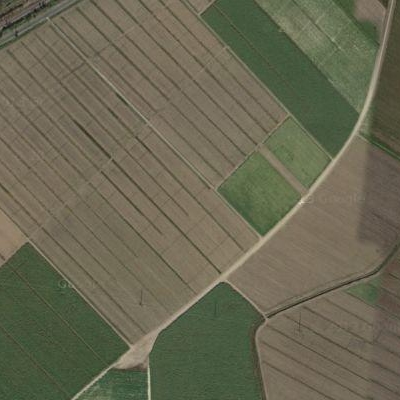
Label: bField